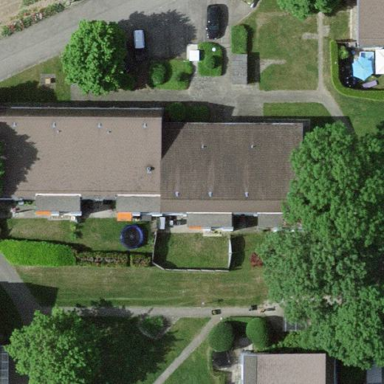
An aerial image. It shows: Residential building.